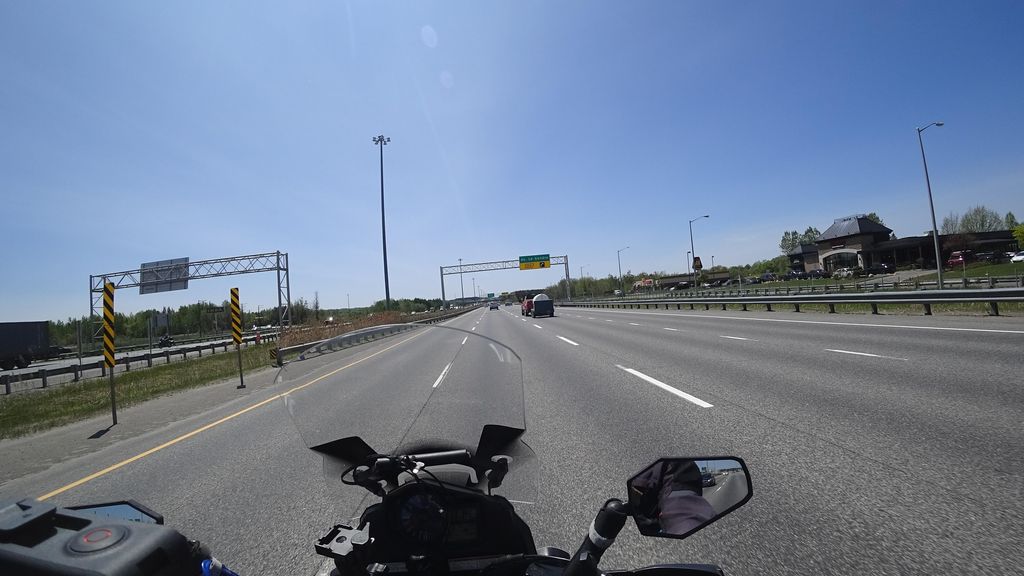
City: quebec_city